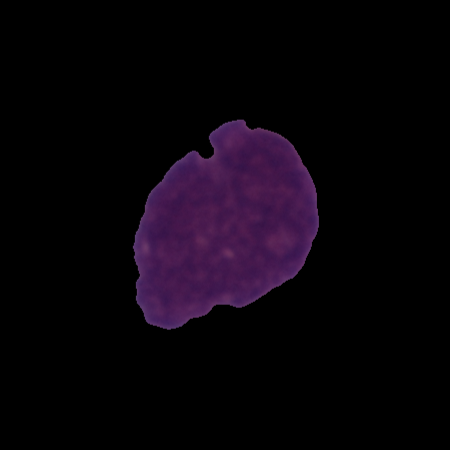
Label: cancer